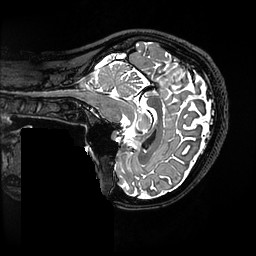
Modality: T2w
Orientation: sagittal
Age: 41
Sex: female
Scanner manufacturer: ge
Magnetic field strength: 3 T
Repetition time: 3.202 s
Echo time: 0.06683 s